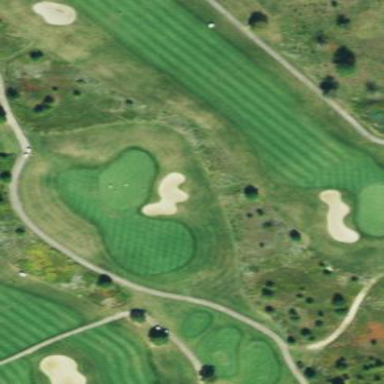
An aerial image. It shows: Grassy area designated as golf fairway.